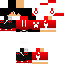
A female skeleton skin with dark skin, wearing brown helmet dressed in a red hoodie and red pants, featuring a closed mouth.